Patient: sex M, age 57
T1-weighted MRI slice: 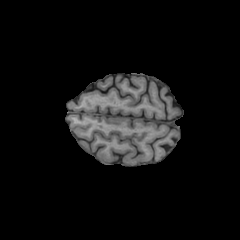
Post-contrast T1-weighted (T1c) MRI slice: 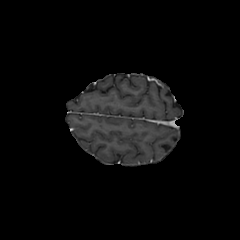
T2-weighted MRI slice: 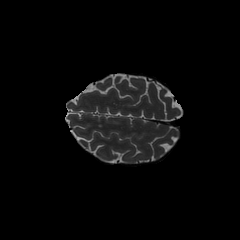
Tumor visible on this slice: no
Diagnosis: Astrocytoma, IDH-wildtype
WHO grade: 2